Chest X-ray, PA view. Patient: 72 years old, sex M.
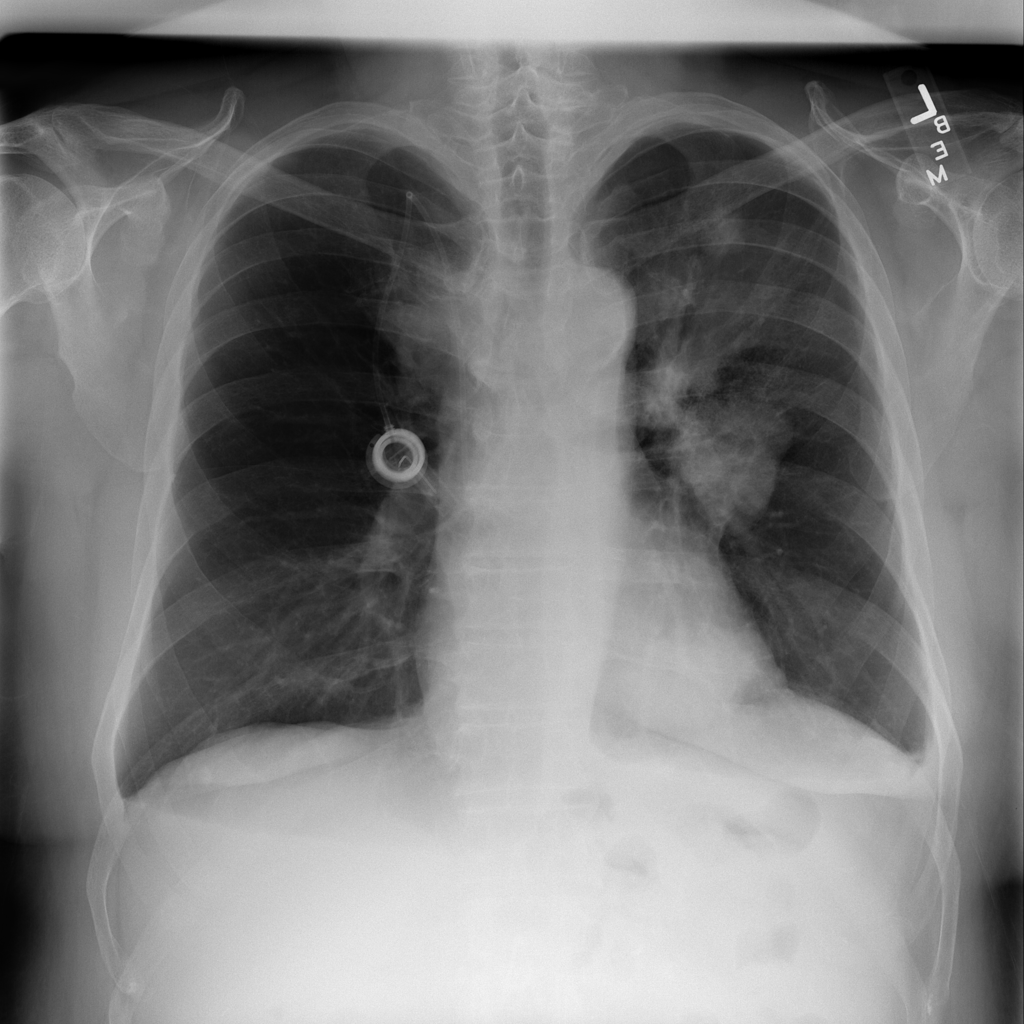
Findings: Effusion, Mass